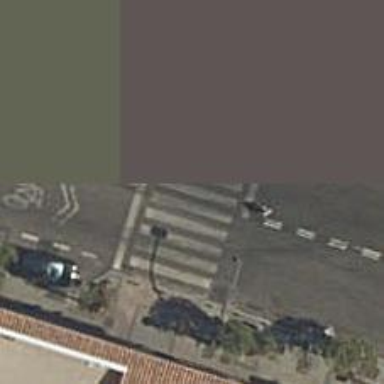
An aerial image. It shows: Road with traffic signals at the crossing.